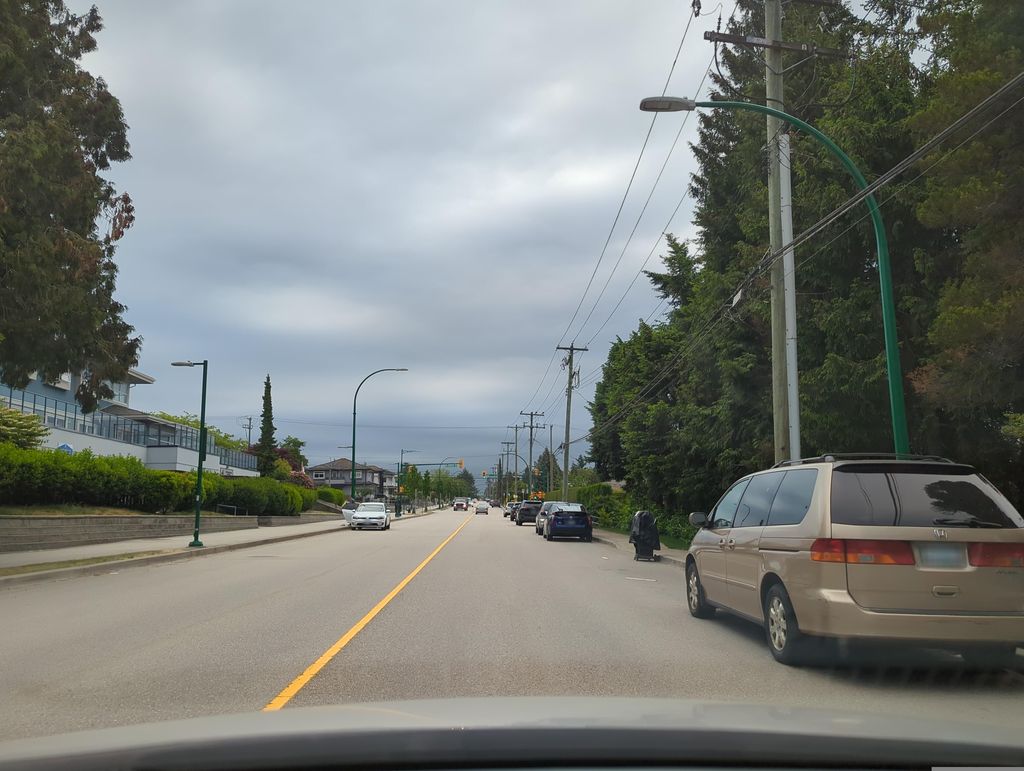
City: vancouver